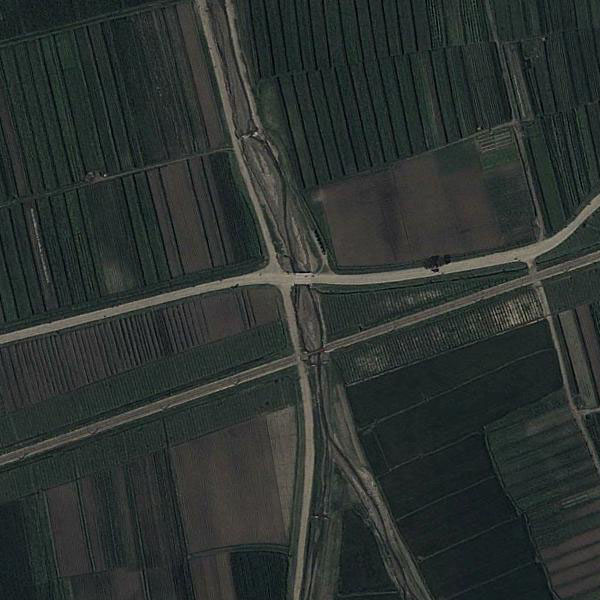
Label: Farmland